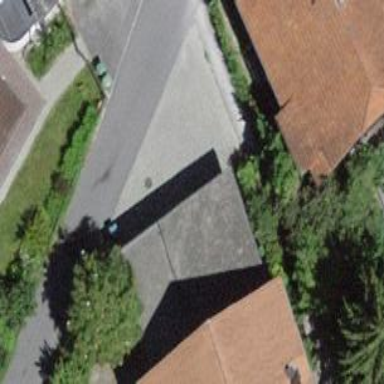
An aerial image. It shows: Garage building.